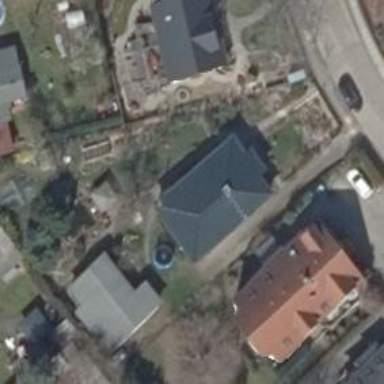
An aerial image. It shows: Detached building with hipped roof.